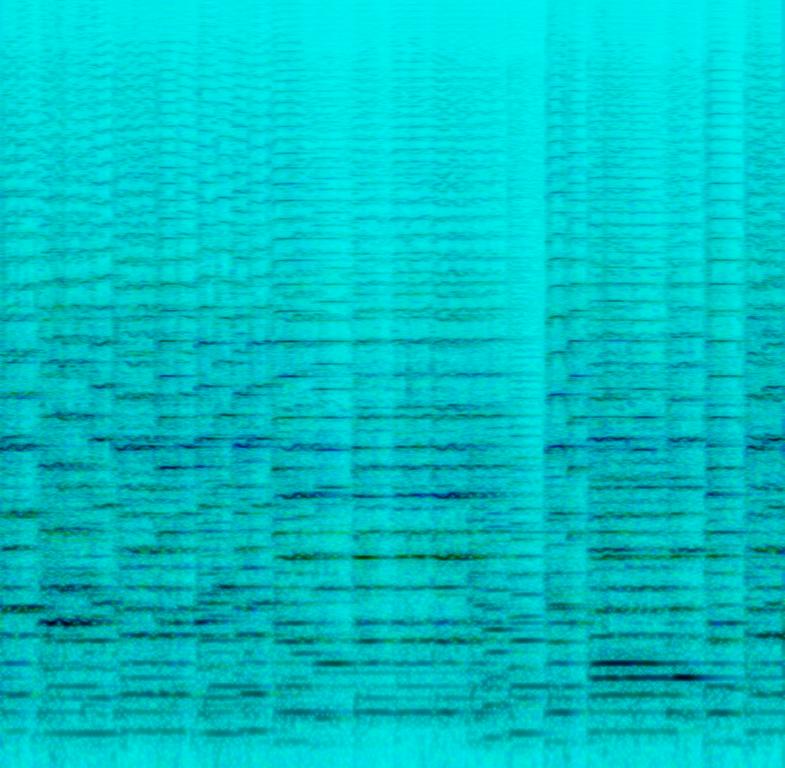
The song is an instrumental. The song is medium tempo with a violin, viola, cello playing a string harmony accompanied by an acoustic guitar strumming chords. The song is a western classical music piece.